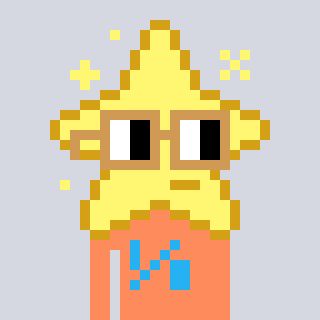
a pixel art character with square brown glasses, a star-shaped head and a peachy-colored body on a cool background